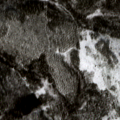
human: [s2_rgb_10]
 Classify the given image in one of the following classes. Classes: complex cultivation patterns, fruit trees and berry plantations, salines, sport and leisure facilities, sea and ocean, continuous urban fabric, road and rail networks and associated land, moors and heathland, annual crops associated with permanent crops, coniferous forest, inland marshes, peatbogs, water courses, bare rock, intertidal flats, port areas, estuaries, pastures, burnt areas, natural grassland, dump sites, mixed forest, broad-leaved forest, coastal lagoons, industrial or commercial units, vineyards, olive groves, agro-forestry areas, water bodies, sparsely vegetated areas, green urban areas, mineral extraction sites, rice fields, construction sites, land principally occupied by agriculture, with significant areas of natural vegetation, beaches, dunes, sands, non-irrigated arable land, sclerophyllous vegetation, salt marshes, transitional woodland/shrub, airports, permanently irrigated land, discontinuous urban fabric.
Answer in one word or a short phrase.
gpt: coniferous forest, mixed forest, transitional woodland/shrub